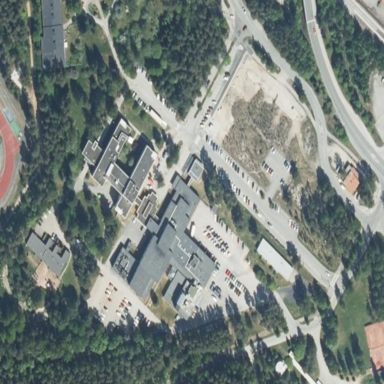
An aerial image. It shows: Healthcare facility identified as hospital.